Current action and preconditions to check: trajectory_clear

Your task: For each precondition in the list above, predict whether it will hold at this action.

Consider the current scene as observed from the mobile robot's camera, and analyze the predicted future states of all dynamic agents (e.g., people, animals, vehicles, or any moving entities) within the NEXT SECOND.

IMPORTANT: Only answer "very likely" if you are absolutely certain—based on strong, clear evidence—that a dynamic agent will violate the precondition in the predicted future state. Do NOT answer "very likely" for unlikely, ambiguous, or low-probability risks.

Ask yourself for each precondition: Is there a high probability, with clear and convincing evidence, that the predicted future states of any dynamic agent will interfere with the predicted future state of the currently executing action within the NEXT SECOND, causing that precondition to fail?

Assess the risk level based on these predictions. Use "likely" or "very likely" if motions create a clear risk of interference.

Use "neutral" or "improbable" if agents are nearby but their predicted paths are clearly diverging or non-conflicting.

Failure Risk Categories: "very improbable", "improbable", "neutral", "likely", "very likely"

Answer Format: Output ONLY the probability_of_failure value from these categories: "very improbable", "improbable", "neutral", "likely", "very likely"

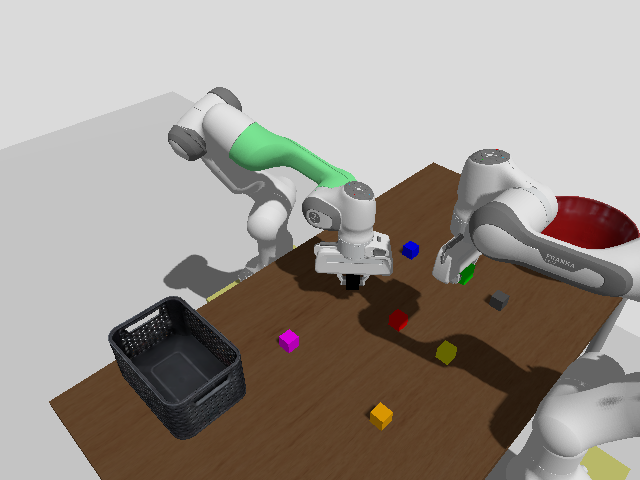

Answer: very improbable